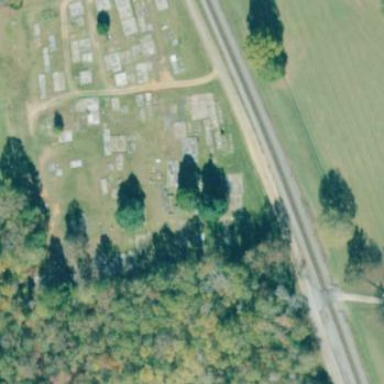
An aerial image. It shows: Cemetery.